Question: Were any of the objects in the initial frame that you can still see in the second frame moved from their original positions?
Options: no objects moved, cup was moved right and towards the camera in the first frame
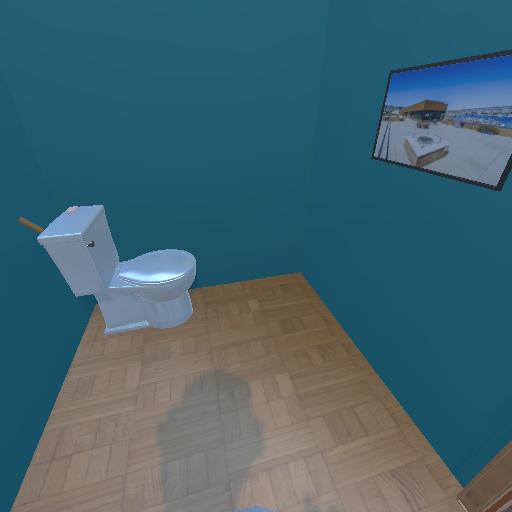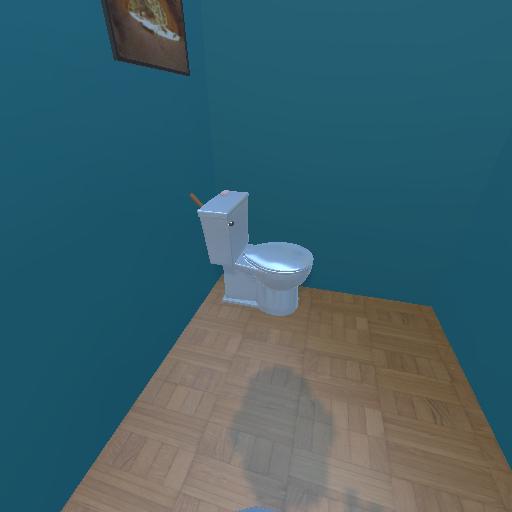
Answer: no objects moved